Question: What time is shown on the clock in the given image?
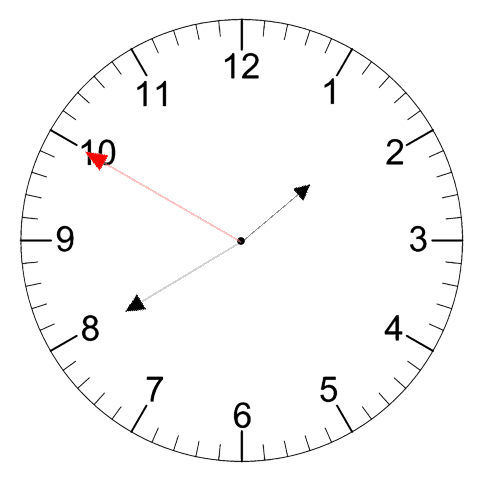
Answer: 01:39:50